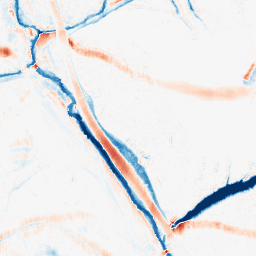
Category: morphological
Decomposition family: morphological_ellipse
Decomposition parameters: operation: average
width: 20
height: 10
Upsampling method: cubic_catmull_rom
Upsampling parameters: scale: 8
Upsampling scale: 8